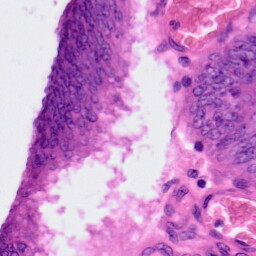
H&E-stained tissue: Colon